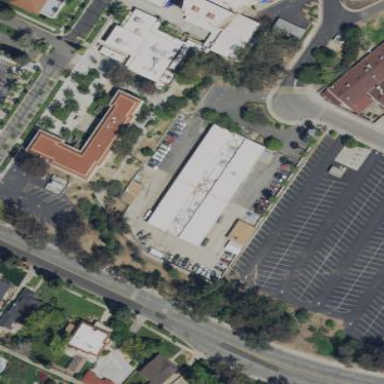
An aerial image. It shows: College building.